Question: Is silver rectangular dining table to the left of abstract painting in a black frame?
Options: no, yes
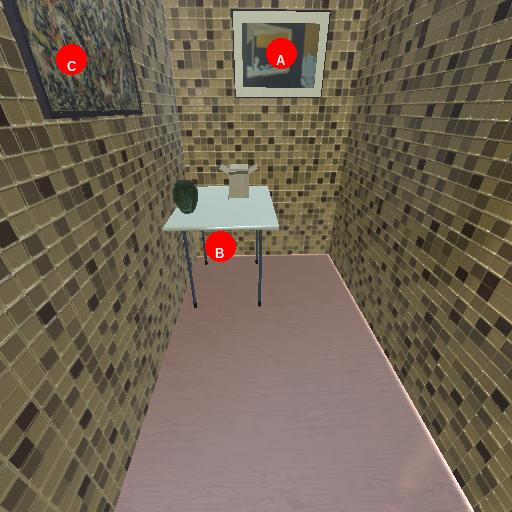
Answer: no